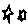
Label: star